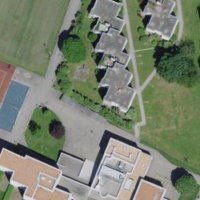
EUNIS habitat code: 55
Species observed at this site:
Sturnus vulgaris